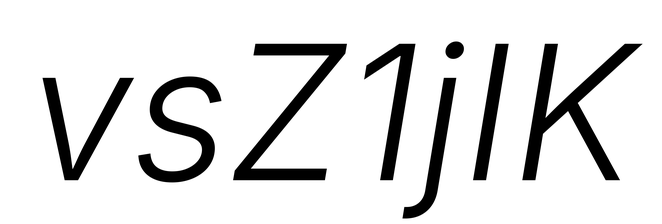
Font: Inter-Italic_Light_Italic